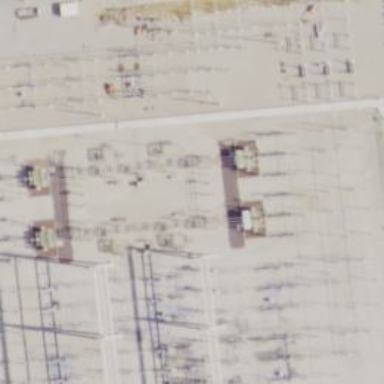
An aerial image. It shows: Outdoor power substation at the transmission level.